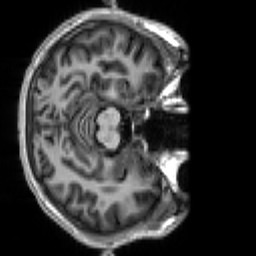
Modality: T1w
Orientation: axial
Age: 18
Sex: male
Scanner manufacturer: siemens
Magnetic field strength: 3 T
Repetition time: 2.3 s
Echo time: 0.00267 s